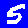
Digit: 5